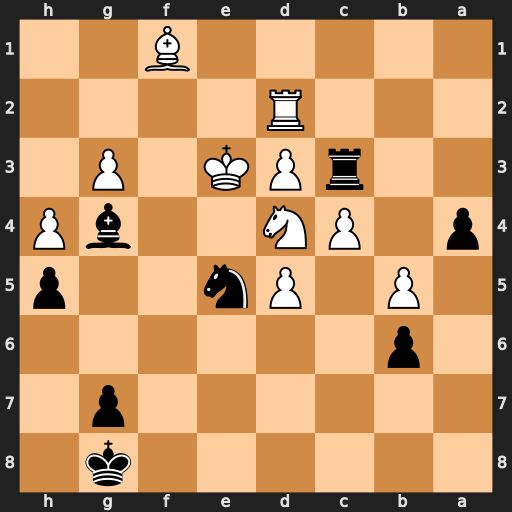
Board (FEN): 6k1/6p1/1p6/1P1Pn2p/p1PN2bP/2rPK1P1/3R4/5B2
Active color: b
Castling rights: -
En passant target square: -
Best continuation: Nxc4+ Kf2 Nxd2